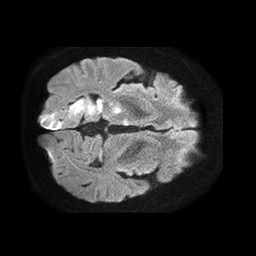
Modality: TRACE
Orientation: axial
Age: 48
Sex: male
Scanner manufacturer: philips
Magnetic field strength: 1.5 T
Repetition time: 4.6 s
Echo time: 0.08631 s